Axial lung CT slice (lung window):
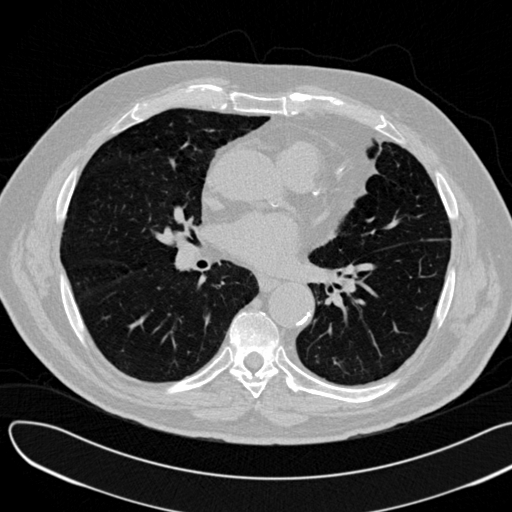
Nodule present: no